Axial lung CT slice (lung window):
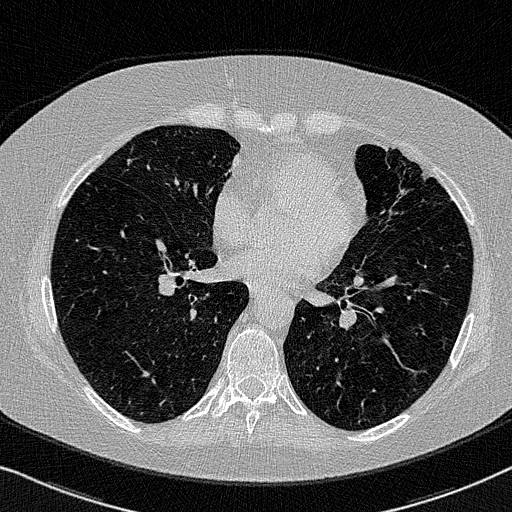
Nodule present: no